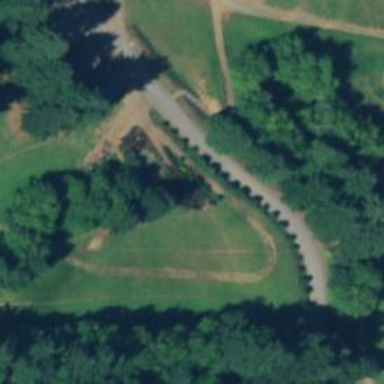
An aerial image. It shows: Disc golf pitch area for leisure land.